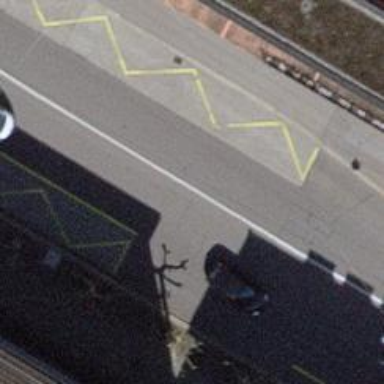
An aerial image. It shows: Bus stop for trolleybuses with designated stop position.